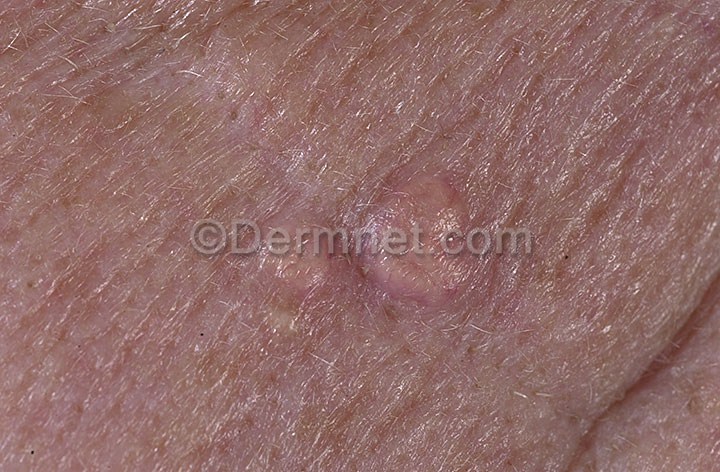
Disease: Seborrheic Keratoses and other Benign Tumors